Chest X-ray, AP view. Patient: 45 years old, sex F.
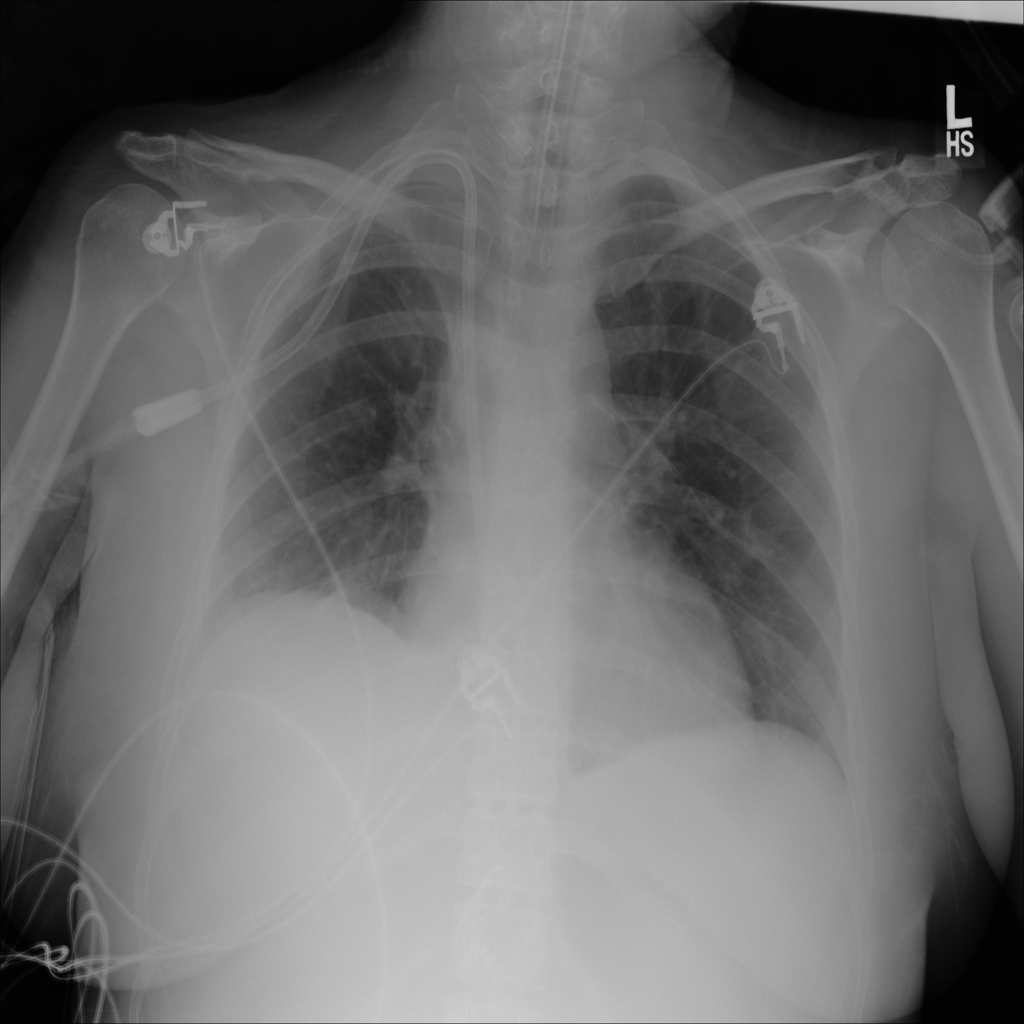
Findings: No Finding